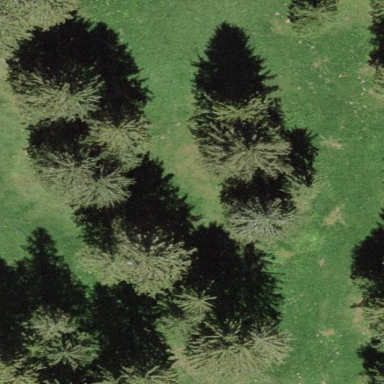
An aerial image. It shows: Beautiful woodland area.